Question: I have a very specific component to realize. I don't really know how to do it.
The component is a segmented bar with a cursor that can select any segment. A segment selection should update the number of segment in the bar. A segment could have two "state" which is represented with 2 differents graphics.
IE :
This may sound like a rating Bar but i really don't know how to proceed (new with java and android).
Should i use Rating Bar and just change the stars by segments ?
Should i extend RatingBar (how ?) ?
Any help will be appreciated
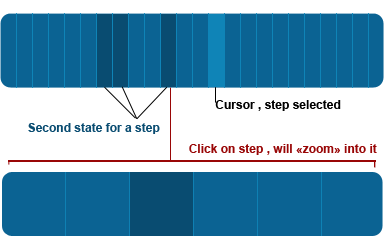
Answer: Looks like you're going to have to write your own view. Don't worry - it's not so difficult (I did my first one without any sweat after 2 days of doing Android). Basically you have a class which extends 'View' and you override the 'onDraw' function which draws directly to the supplied 'Canvas'. Make sure you override the 'onMeasure' function too or your view will have no height!
Have a look at the android page on <URL> search will give you many hints as to how to proceed too.
Once you work out how to write a custom view (start with a small prototype) then you just need the logic of how this specific controller works. I'd probably have a collection to hold each of your segments, with each item being a class representing your data. In your 'onDraw' then you just have to process the collection and draw to the screen.
To get your touch to zoom, override the 'onTouchEvent'method, which will give you a 'MotionEvent' object which you can call 'getX()' and 'getY()' on to return the coordinates of where the user touched your view - from there you can work out what segment the user touched and process the zoom.
Let me know if you need any more help.